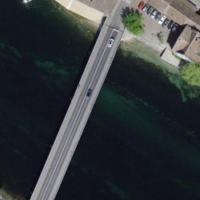
EUNIS habitat code: 14
Species observed at this site:
Tachybaptus ruficollis
Certhia brachydactyla
Corvus corone
Podiceps cristatus
Fulica atra
Anas crecca
Alcedo atthis
Dendrocopos major
Bucephala clangula
Buteo buteo
Chroicocephalus ridibundus
Phylloscopus collybita
Gavia adamsii
Larus michahellis
Cygnus olor
Gallinula chloropus
Ardea alba
Erithacus rubecula
Pica pica
Sitta europaea
Columba livia
Picus viridis
Branta bernicla
Motacilla cinerea
Cyanistes caeruleus
Anas platyrhynchos
Troglodytes troglodytes
Aythya ferina
Larus canus
Aythya fuligula
Fringilla coelebs
Passer domesticus
Aythya marila
Tadorna tadorna
Passer montanus
Turdus merula
Phalacrocorax carbo
Mareca strepera
Parus major
Mergus merganser
Milvus milvus
Regulus regulus
Motacilla alba
Accipiter nisus